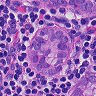
Metastatic tissue present: yes